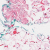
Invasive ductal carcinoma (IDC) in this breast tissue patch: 0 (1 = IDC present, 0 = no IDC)